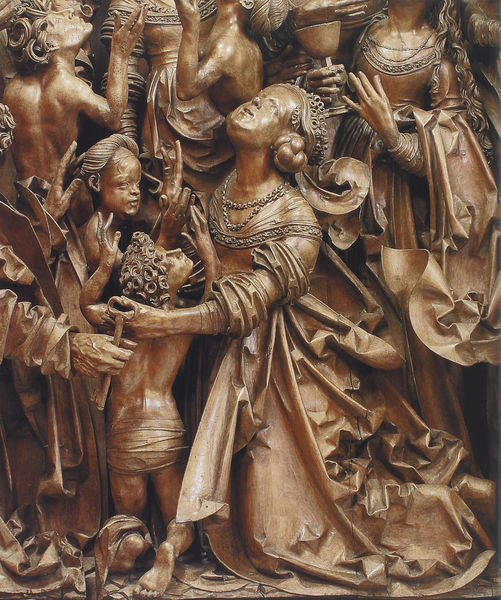
Titel: Marienaltar der Wallfahrts- und Pfarrkirche St. Maria am grünen Anger in Mauer bei Melk
Standort: Melk, Wallfahrts- und Pfarrkirche St. Maria am grünen Anger (EU - AUT)
Schlagwörter: hand, frauen, menschen, ausschnitt, braun, frau, haar, holz, kleid, kleider, rock, falten, halten, hände, kelch, gewänder, kind, krone, locken, kinder, relief, kette, detail, halskette, barfuss, fuss, durcheinander, beten, gebet, menschenmenge, altar, schnitzerei, schlüssel, petrus, geschnitzt, verzückung, attribut, ausschnit, trinkgefäß, aufblicken, holzschnitzerei, holzrelief, fußsohle